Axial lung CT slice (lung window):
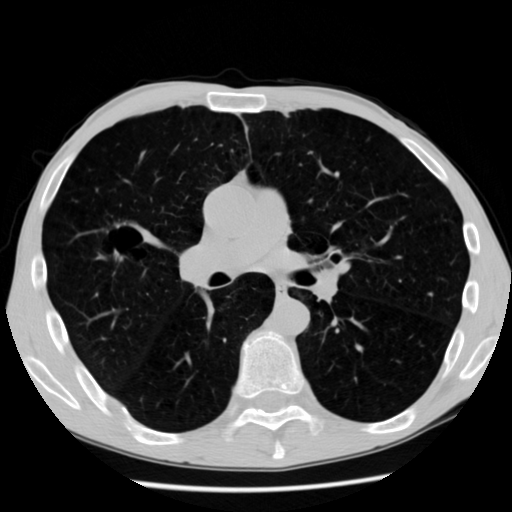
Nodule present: no